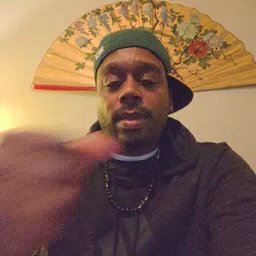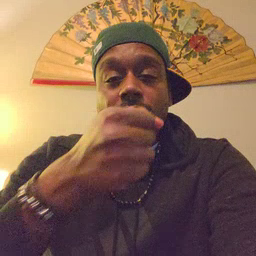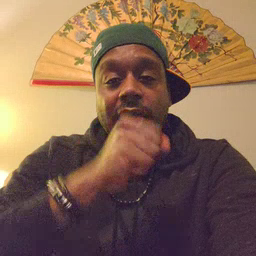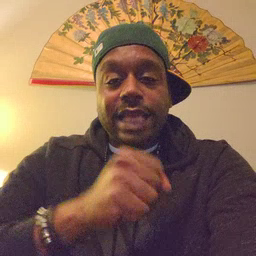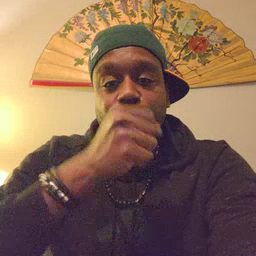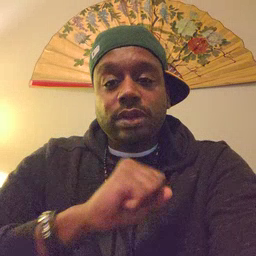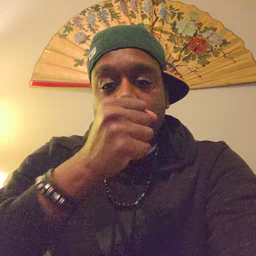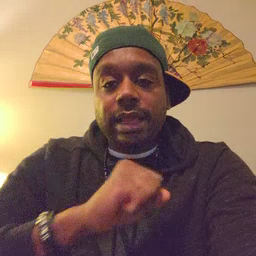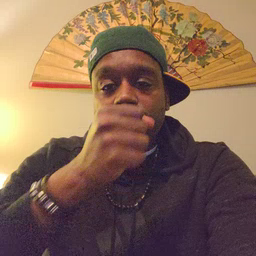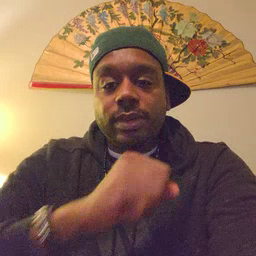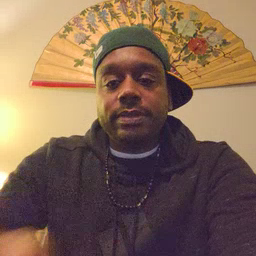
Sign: icecream